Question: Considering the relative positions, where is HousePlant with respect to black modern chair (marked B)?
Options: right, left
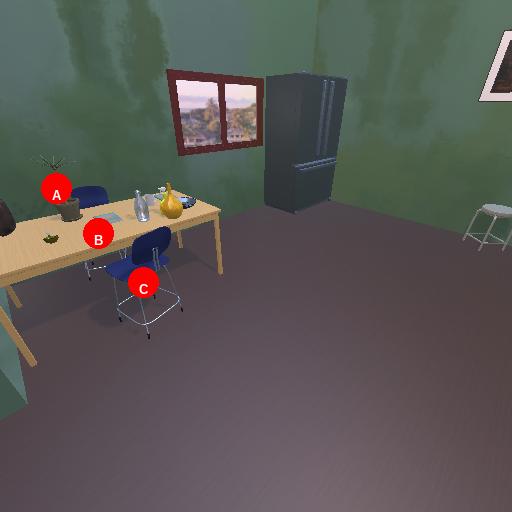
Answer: right